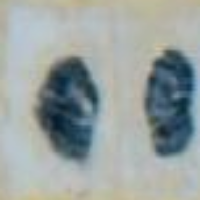
Label: telophase